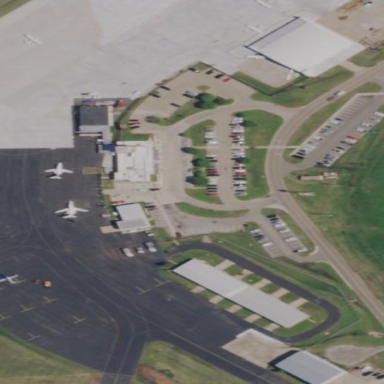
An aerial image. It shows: Apron at the airport.